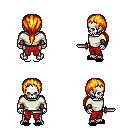
a pixel art fantasy rpg character, male body template, skeleton, white long-sleeve shirt, red pants, light blonde ponytail hairstyle, cloth bracers, black slippers, dagger, four views (front, back, left, right), 2x2 character sprite sheet, small pixel art, hard edges, no anti-aliasing